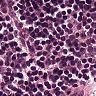
Metastatic tissue present: no